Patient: sex F, age 35
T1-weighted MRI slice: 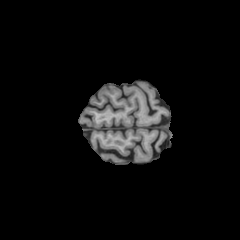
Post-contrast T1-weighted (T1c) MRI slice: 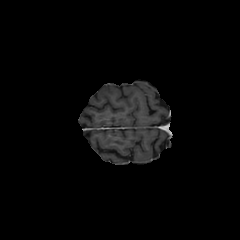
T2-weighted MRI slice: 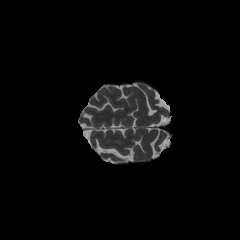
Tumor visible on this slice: no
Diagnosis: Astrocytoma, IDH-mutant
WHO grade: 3